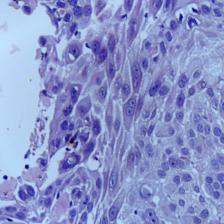
Diagnosis: OSCC